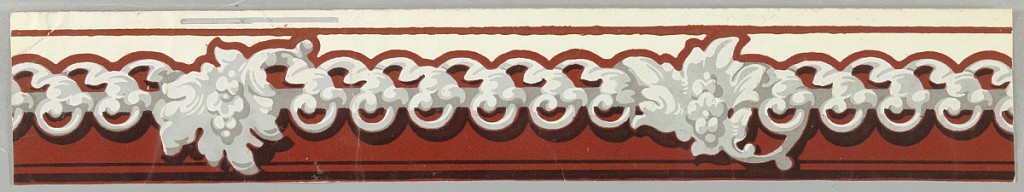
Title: Border
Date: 1835–55
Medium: Block-printed and flocked on paper, polished ground
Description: On a satin ground, chain-like band of scroll work and foliage with the upper background shaded and flocked; printed in grays, black and white with rust-red flocking.

H# 29